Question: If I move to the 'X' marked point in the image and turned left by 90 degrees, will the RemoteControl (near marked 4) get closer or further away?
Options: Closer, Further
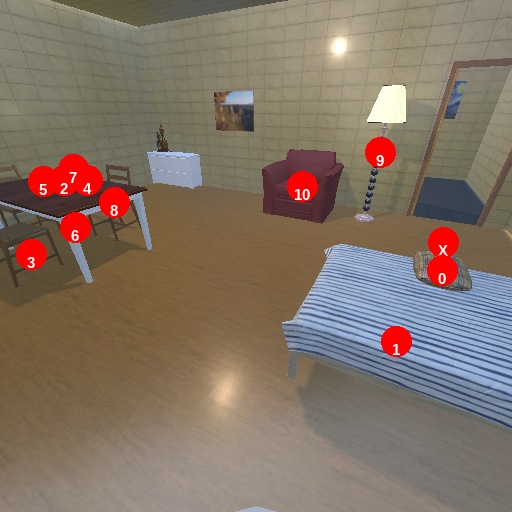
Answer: Closer